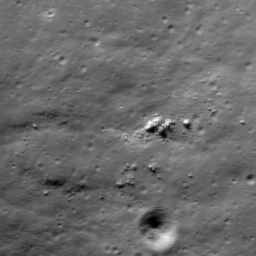
Host type: hard_negative
Lunar coordinates: latitude 63.787, longitude -25.145